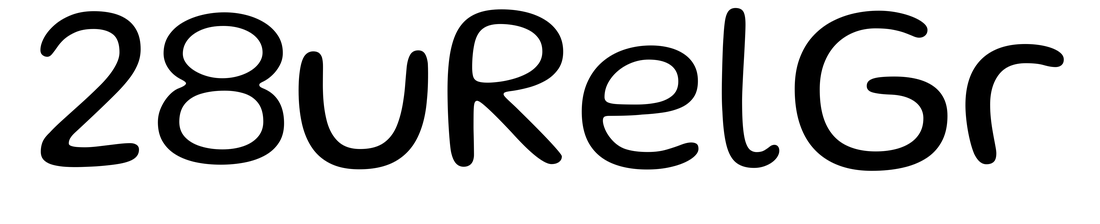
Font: Gluten_Light